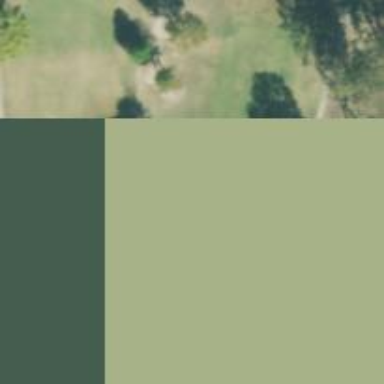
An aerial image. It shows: Grassy area designated as golf fairway.